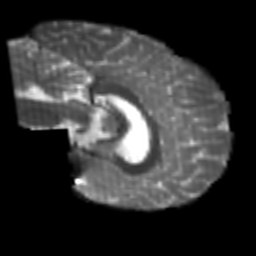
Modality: T2w
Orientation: sagittal
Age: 25
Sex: female
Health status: healthy
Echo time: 0.074 s